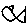
Label: fish